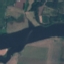
Land use / land cover: River